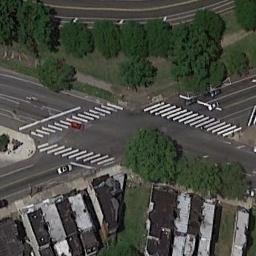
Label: intersection